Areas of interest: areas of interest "Medical"
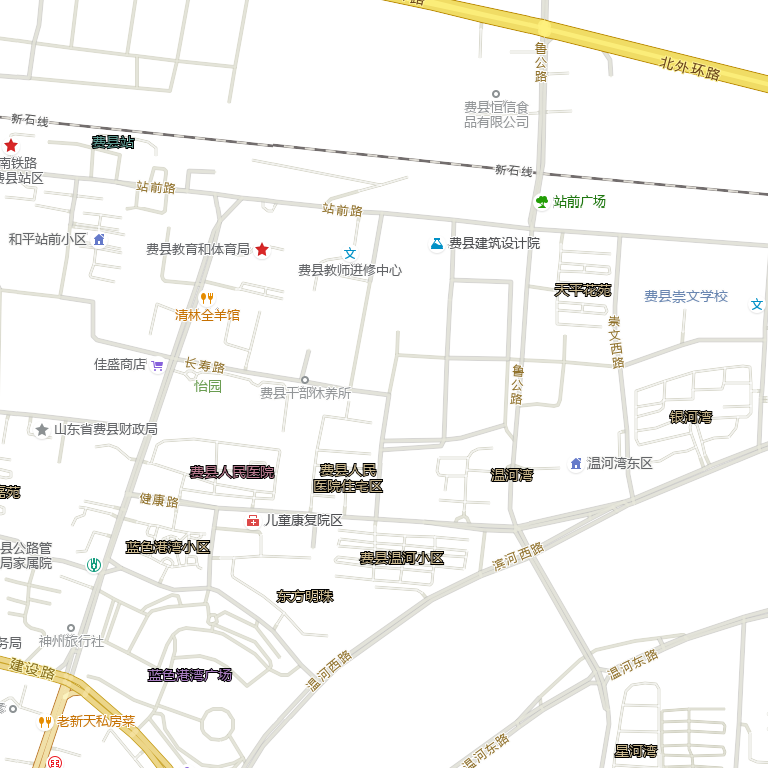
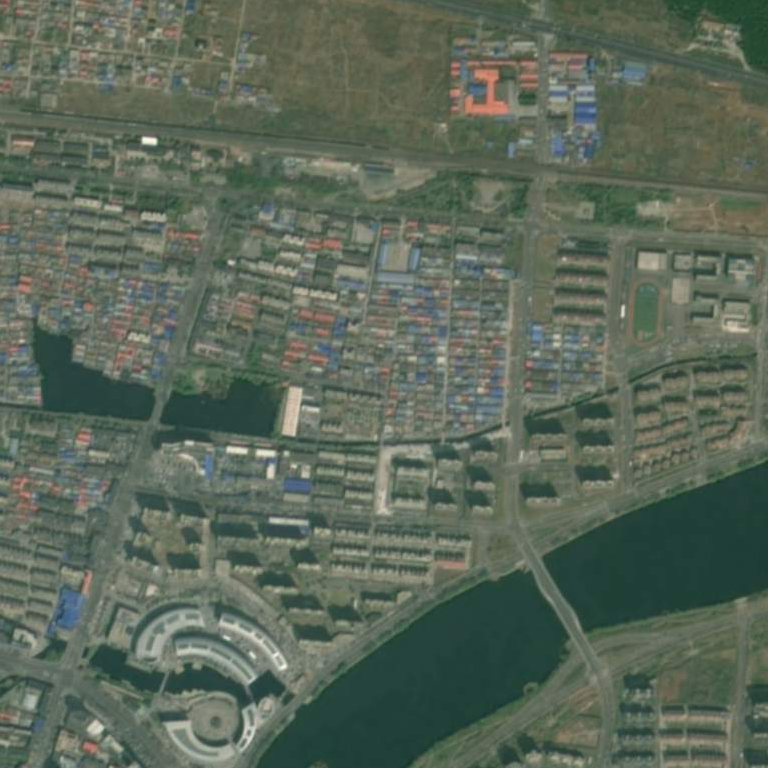